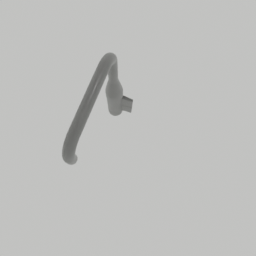
Label: appliances